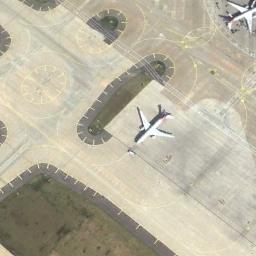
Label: airplane